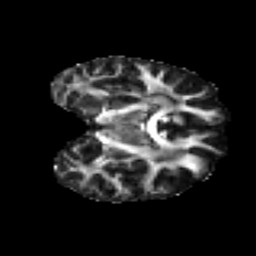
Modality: FA
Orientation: coronal
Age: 29
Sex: female
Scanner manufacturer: ge
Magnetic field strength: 3 T
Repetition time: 7.8 s
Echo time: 0.0606 s